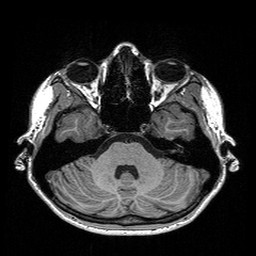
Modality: T1w
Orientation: coronal
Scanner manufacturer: siemens
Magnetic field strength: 3 T